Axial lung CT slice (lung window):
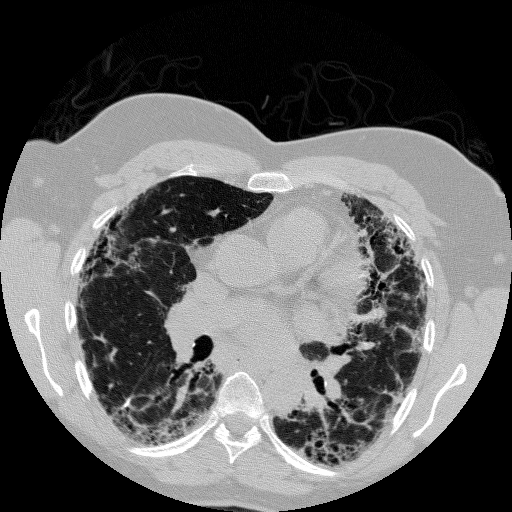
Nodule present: no